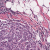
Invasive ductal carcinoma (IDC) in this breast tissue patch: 1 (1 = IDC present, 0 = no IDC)